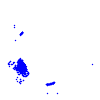
Particle: electron